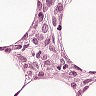
Metastatic tissue present: yes